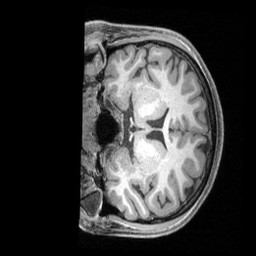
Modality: T1w
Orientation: coronal
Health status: healthy
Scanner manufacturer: siemens
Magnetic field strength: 3 T
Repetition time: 2.4 s
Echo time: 0.00201 s